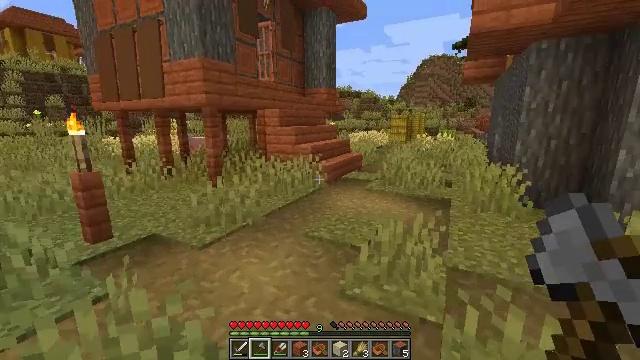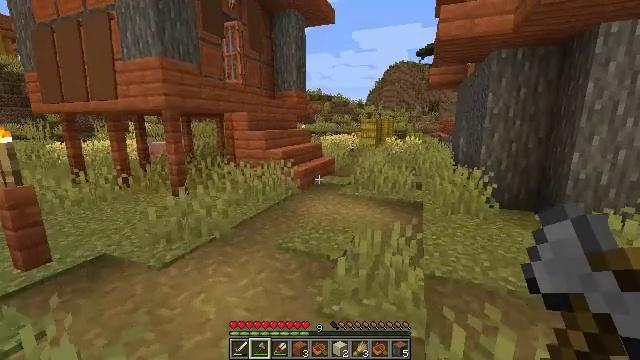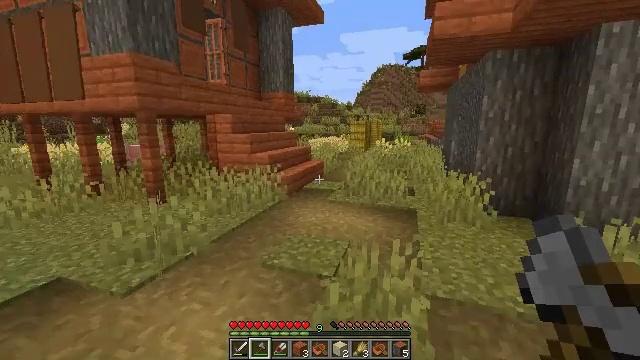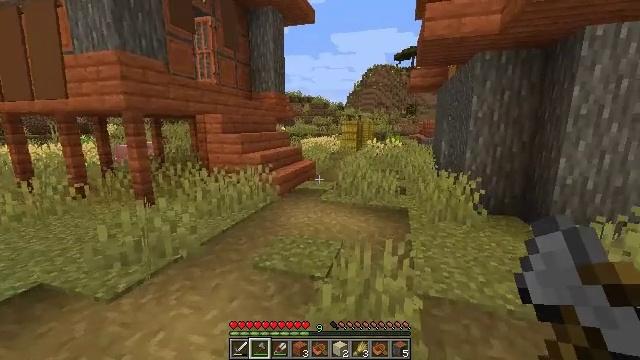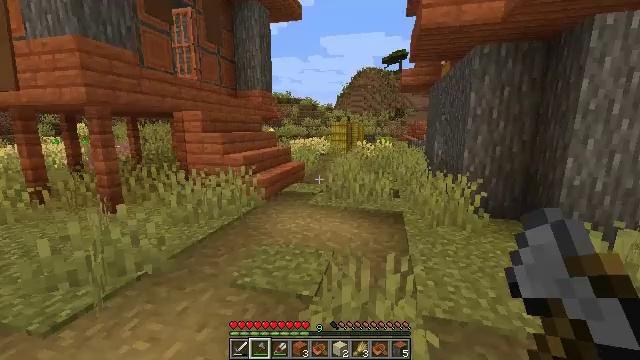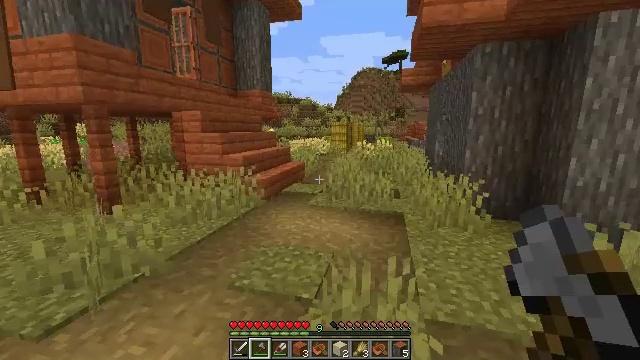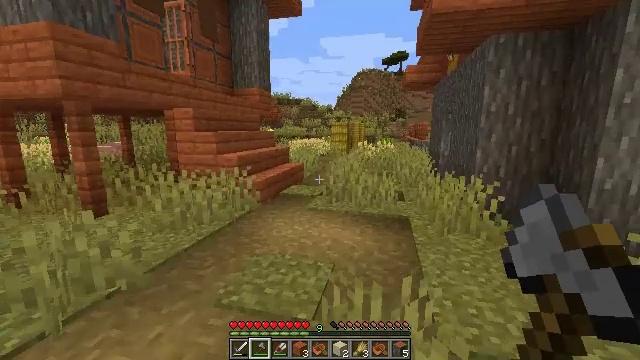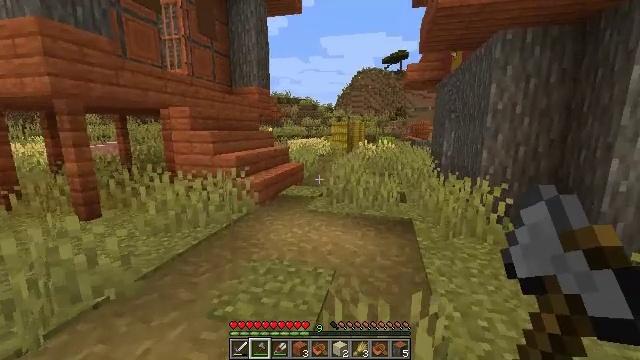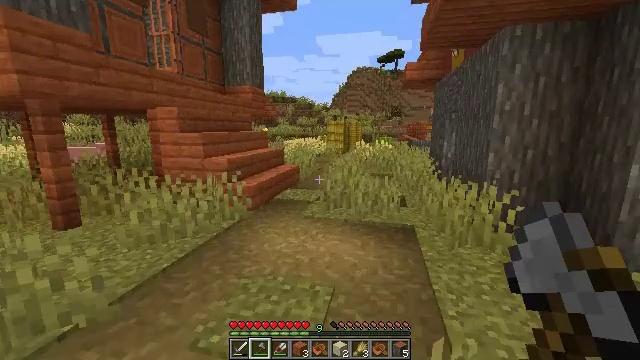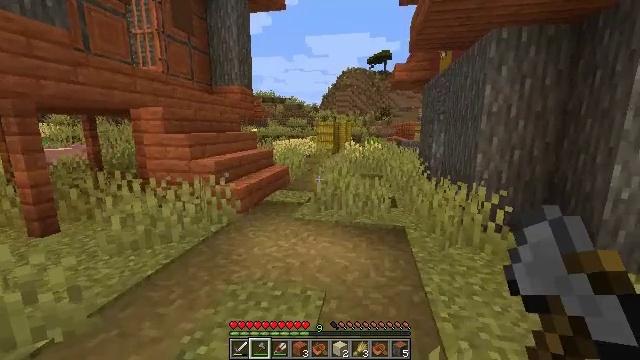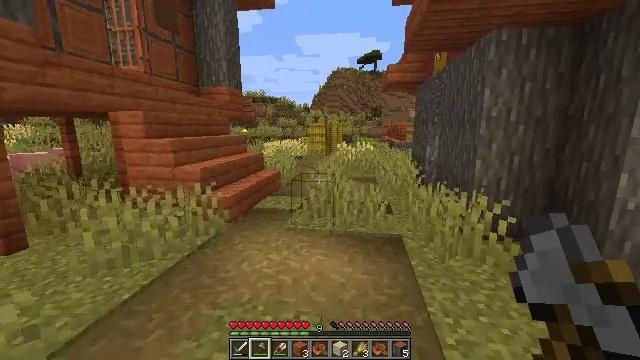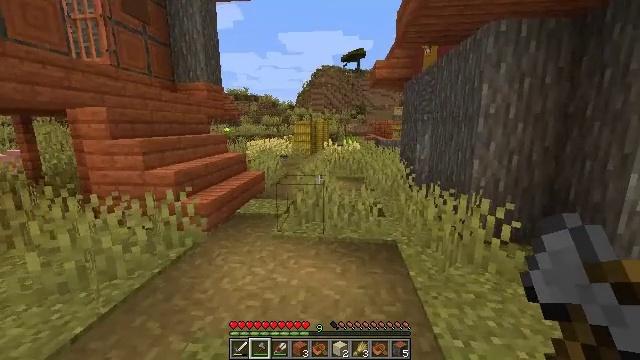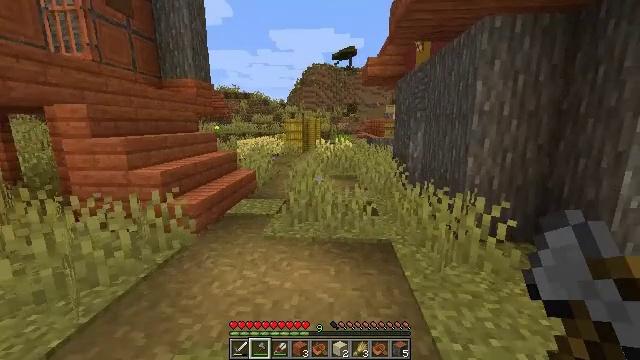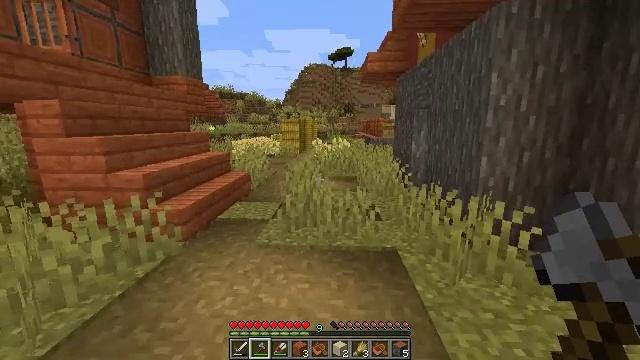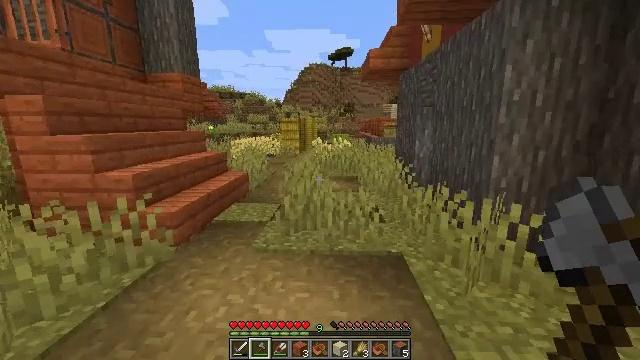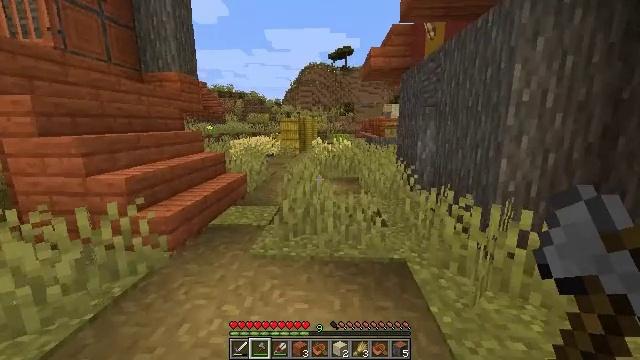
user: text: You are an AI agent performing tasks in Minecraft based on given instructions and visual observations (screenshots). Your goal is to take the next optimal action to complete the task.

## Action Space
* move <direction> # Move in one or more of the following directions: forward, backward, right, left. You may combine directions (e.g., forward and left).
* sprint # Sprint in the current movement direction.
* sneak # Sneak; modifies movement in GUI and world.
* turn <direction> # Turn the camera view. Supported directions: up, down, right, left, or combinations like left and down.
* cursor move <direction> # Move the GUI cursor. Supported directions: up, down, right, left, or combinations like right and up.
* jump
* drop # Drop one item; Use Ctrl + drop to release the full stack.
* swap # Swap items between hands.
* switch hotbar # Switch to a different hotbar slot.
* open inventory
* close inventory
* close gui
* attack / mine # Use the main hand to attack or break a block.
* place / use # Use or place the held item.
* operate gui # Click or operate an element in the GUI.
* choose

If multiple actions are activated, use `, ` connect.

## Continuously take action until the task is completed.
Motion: motion action
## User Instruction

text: Gather an orange bed for future use.
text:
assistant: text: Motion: move forward, turn right
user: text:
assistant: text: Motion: move forward, turn right
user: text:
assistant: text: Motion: move forward, turn right
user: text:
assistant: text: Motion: move forward, turn right
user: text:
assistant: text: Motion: move forward
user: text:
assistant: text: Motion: move forward
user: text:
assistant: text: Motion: move forward
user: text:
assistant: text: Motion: move forward
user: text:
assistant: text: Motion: move forward, turn right
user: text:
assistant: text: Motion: move forward, turn right
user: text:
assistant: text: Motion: move forward, turn right
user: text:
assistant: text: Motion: move forward, turn right
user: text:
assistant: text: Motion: move forward
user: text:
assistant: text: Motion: move forward
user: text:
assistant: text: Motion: move forward
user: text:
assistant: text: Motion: move forward
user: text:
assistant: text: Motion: move forward
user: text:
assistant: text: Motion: move forward
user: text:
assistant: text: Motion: move forward
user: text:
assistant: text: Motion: move forward
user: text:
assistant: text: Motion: move forward
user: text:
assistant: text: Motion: move forward
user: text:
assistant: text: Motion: move forward
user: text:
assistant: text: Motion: move forward
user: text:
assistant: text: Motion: move forward
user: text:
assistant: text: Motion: move forward
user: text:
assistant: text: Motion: move forward
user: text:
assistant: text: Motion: move forward
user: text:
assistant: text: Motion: move forward
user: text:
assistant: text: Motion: move forward